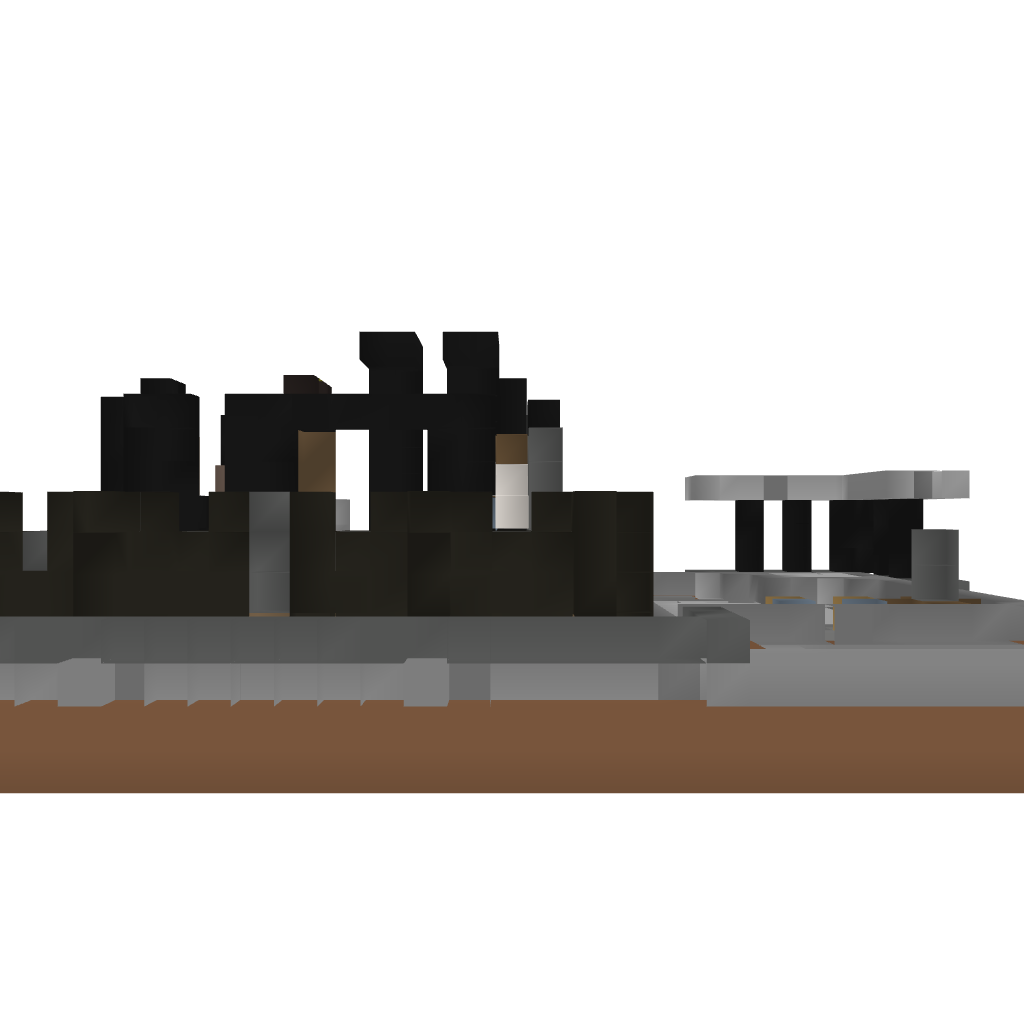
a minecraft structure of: Simple Modern House